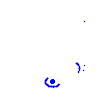
Particle: electron